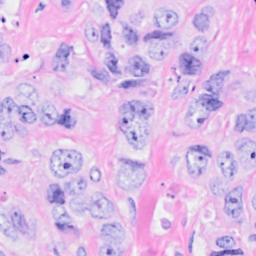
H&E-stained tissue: Breast